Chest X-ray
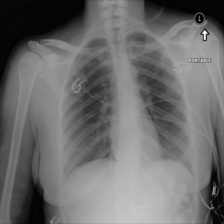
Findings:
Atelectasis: negative
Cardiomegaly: negative
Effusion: negative
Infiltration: negative
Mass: negative
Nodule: negative
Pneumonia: negative
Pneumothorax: negative
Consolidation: negative
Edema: negative
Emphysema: negative
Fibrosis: negative
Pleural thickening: negative
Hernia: negative